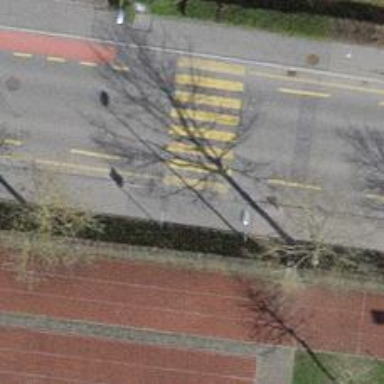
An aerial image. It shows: Kerb serving as barrier.